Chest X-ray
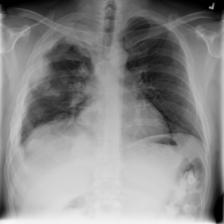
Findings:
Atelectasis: negative
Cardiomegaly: negative
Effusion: negative
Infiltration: negative
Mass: negative
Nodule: positive
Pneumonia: negative
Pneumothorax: negative
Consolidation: negative
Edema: negative
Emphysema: negative
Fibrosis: negative
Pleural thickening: positive
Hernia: negative